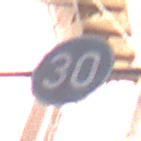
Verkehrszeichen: VorgeschriebeneMindestgeschwindigkeit
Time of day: MorningAfternoon
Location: Outdoor (Urban)
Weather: Clear
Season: NotSpecified
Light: Natural